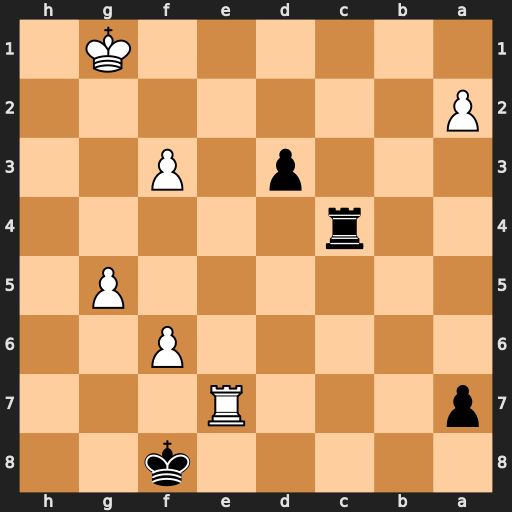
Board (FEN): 5k2/p3R3/5P2/6P1/2r5/3p1P2/P7/6K1
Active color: b
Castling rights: -
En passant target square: -
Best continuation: d2 Rd7 Rc1+ Kf2 d1=Q Rxd1 Rxd1